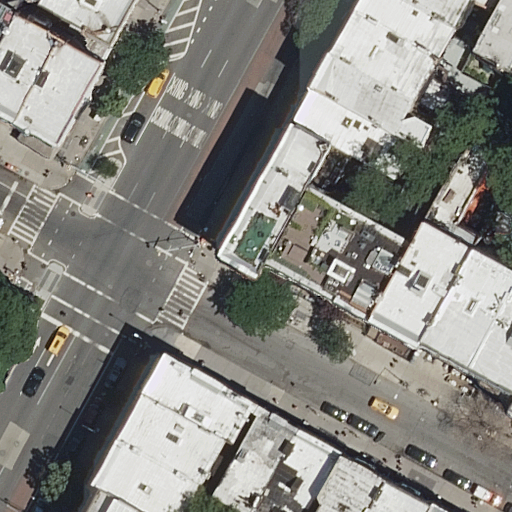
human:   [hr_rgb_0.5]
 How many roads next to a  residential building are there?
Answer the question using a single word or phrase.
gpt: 4

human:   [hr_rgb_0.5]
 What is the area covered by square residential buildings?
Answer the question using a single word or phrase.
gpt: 0m2

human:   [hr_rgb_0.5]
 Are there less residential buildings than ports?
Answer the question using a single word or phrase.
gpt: no

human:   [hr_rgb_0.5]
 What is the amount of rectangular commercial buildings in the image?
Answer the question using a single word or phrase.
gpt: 0

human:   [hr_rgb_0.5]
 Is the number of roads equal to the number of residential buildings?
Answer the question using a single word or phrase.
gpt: no

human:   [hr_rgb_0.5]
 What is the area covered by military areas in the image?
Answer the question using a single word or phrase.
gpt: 0m2

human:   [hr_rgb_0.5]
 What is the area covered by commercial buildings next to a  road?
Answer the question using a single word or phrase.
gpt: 0m2

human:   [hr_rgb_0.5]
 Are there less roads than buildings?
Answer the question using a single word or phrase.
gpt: yes

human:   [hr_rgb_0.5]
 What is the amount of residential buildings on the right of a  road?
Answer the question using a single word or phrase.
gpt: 22

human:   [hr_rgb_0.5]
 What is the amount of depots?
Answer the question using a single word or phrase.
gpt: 0

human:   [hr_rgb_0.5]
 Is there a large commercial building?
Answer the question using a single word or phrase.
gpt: no

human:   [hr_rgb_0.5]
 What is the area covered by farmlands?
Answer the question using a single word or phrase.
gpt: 0m2

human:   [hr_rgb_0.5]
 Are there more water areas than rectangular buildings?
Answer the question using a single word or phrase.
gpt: no

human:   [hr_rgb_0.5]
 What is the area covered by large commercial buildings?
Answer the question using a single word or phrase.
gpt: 0m2

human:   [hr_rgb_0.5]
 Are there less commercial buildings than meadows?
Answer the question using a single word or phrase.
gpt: no

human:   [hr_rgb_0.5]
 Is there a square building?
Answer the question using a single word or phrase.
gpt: no

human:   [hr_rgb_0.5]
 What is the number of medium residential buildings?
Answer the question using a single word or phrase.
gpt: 18

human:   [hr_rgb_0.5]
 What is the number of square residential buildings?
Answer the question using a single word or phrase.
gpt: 0

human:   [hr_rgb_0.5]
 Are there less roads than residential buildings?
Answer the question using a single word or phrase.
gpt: yes

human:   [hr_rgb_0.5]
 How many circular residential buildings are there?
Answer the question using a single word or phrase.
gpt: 0

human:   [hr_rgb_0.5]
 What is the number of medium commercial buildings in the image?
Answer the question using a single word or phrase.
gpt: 0

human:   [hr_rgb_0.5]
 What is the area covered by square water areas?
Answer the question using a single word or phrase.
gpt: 0m2

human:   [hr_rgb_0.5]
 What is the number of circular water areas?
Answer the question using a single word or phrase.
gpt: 0

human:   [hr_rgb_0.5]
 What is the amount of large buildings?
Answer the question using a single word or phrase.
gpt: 0

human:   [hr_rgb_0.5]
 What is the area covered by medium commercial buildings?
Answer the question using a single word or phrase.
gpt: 0m2

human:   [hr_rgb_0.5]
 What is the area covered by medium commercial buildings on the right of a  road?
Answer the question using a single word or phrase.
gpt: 0m2

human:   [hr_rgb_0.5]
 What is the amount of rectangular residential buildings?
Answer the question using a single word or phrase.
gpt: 21

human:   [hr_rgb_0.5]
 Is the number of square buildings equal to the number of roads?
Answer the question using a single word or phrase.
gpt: no

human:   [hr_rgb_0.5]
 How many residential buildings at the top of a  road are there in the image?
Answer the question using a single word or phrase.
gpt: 16

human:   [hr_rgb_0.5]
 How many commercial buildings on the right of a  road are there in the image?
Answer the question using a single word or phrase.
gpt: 0

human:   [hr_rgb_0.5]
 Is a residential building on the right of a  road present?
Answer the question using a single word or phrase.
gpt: yes

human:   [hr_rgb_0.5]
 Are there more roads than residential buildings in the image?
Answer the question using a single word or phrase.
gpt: no

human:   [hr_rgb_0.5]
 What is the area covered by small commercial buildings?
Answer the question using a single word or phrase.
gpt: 0m2

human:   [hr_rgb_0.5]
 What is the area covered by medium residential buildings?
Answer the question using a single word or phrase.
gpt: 3739m2

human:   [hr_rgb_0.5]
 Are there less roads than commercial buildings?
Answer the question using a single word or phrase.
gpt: no

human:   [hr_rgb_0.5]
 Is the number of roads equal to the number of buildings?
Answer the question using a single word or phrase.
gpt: no